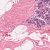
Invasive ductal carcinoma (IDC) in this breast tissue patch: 0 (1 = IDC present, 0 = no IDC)